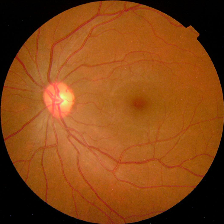
Diabetic retinopathy grade: No DR